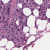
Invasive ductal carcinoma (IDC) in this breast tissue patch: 1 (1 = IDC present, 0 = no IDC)